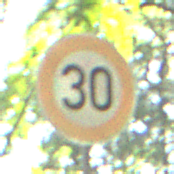
Verkehrszeichen: Geschwindigkeit30
Umgebung: Outdoor, Nature
Tageszeit: Midday
Wetter: Clear
Licht: Natural
Jahreszeit: NotSpecified
Kontrast: LowContrast